【题型】证明题　【知识点】解析几何　【难度】medium
已知 $A$、$B$ 是椭圆 $E$: $\dfrac{x^2}{a^2} + y^2 = 1\ (a > 1)$ 的左、右顶点，椭圆 $E$ 的长轴长是短轴长的 $2$ 倍，点 $M(m,0)\ (m > 0)$ 与椭圆上的点的距离的最小值为 $1$。\\

(1) 求椭圆的离心率和标准方程；\\

(2) 求点 $M$ 的坐标；\\

(3) 过点 $M$ 作直线 $l$ 交椭圆 $E$ 于 $C$、$D$ 两点（与 $A$、$B$ 不重合），连接 $AC$、$BD$ 交于点 $G$。证明：点 $G$ 在定直线上；
【解答】
\noindent
\textbf{【详解】}
(1) 由题意可知，椭圆 $E$: $\dfrac{x^2}{a^2} + y^2 = 1\ (a > 1)$ 的长轴长为 $2a$，短轴长为 $2$，\\
由题意可得 $a = 2$，则 $c = \sqrt{a^2 - 1} = \sqrt{3}$，\\
因此，椭圆 $E$ 的离心率为 $e = \dfrac{c}{a} = \dfrac{\sqrt{3}}{2}$，其标准方程为 $\dfrac{x^2}{4} + y^2 = 1$。\\

(2) 设 $P(x_0, y_0)$ 是椭圆上一点，则 $x_0^2 + 4y_0^2 = 4$，\\
因为 $|PM| = \sqrt{(m - x_0)^2 + y_0^2} = \sqrt{x_0^2 - 2mx_0 + m^2 + 1 - \dfrac{x_0^2}{4}} = \sqrt{\dfrac{3}{4}x_0^2 - 2mx_0 + m^2 + 1}$\\
$= \sqrt{\dfrac{3}{4}\left(x_0 - \dfrac{4}{3}m\right)^2 - \dfrac{1}{3}m^2 + 1}\ (-2 \le x_0 \le 2)$\\

若 $0 < m \le \dfrac{3}{2}$ 时，则 $0 < \dfrac{4m}{3} \le 2$，$|PM|_{\min} = \sqrt{1 - \dfrac{1}{3}m^2} = 1$，解得 $m = 0$（舍去），\\
若 $m > \dfrac{3}{2}$ 时，则 $\dfrac{4m}{3} > 2$，则 $|PM|_{\min} = \sqrt{\dfrac{3}{4} \cdot 4 - 4m + m^2 + 1} = 1$，解得 $m = 1$（舍去）或 $m = 3$，\\
所以 $M$ 点的坐标为 $(3, 0)$。\\

(3) 设直线 $l$ 的方程为 $x = ty + 3$，$C(x_1, y_1)$、$D(x_2, y_2)$，\\

由
$\begin{cases}
x = ty + 3 \\
\dfrac{x^2}{4} + y^2 = 1
\end{cases}$，
得 $(t^2 + 4)y^2 + 6ty + 5 = 0$，所以 $y_1 + y_2 = -\dfrac{6t}{t^2 + 4}$，$y_1y_2 = \dfrac{5}{t^2 + 4}$，\\

所以 $y_1 + y_2 = -\dfrac{6}{5}ty_1y_2$，$^{\textcircled{1}}$\\

由 $\Delta = 16t^2 - 80 > 0$，得 $t > \sqrt{5}$ 或 $t < -\sqrt{5}$，\\

易知直线 $AC$ 的方程为 $y = \dfrac{y_1}{x_1 + 2}(x + 2)$，$^{\textcircled{2}}$\\
直线 $BD$ 的方程为 $y = \dfrac{y_2}{x_2 - 2}(x - 2)$，$^{\textcircled{3}}$\\

联立$^{\textcircled{2}}$$^{\textcircled{3}}$，消去 $y$，得 $\dfrac{x + 2}{x - 2} = \dfrac{(x_1 + 2)y_2}{(x_2 - 2)y_1} = \dfrac{(ty_1 + 5)y_2}{(ty_2 + 1)y_1} = \dfrac{ty_1y_2 + 5y_2}{ty_1y_2 + y_1}$，$^{\textcircled{4}}$\\

联立$^{\textcircled{1}}$$^{\textcircled{4}}$，消去 $ty_1y_2$，则 $\dfrac{x + 2}{x - 2} = \dfrac{-\dfrac{5}{6}(y_1 + y_2) + 5y_2}{-\dfrac{5}{6}(y_1 + y_2) + y_1} = -5$，\\

解得 $x = \dfrac{4}{3}$，即点 $G$ 在直线 $x = \dfrac{4}{3}$ 上。
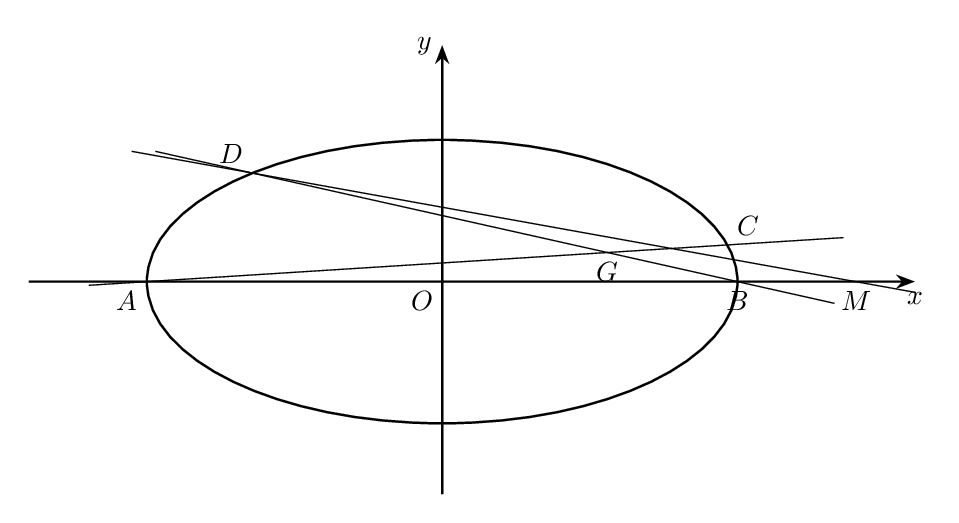